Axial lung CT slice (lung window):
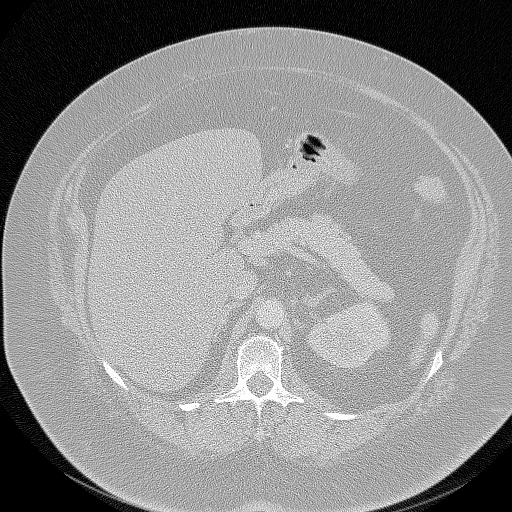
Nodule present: no